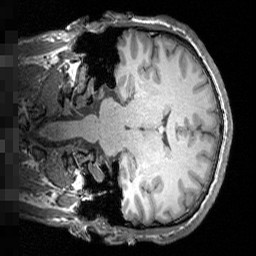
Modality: T1w
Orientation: coronal
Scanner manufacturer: siemens
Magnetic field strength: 3 T
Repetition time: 1.5 s
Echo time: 0.00291 s